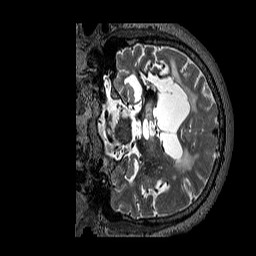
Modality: T2w
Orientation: coronal
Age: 52
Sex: male
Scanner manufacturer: siemens
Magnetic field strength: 3 T
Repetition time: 3.2 s
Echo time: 0.567 s